Question: I am trying to create a line of best fit for a small scatter plot. Right now I am using
'''
m,b = np.polyfit(xArray, yArray, 1)
xValues = np.linspace(-8,2,50)
plt.scatter(xList, yList)
plt.plot(xValues, m*xValues+b)
'''
This keeps giving me a reasonable line of best fit, but what I am looking for is a more vertical line. What could I use as a substitue to polyfit when the data has a much higher down trend like this one?
Calculated best fit line:

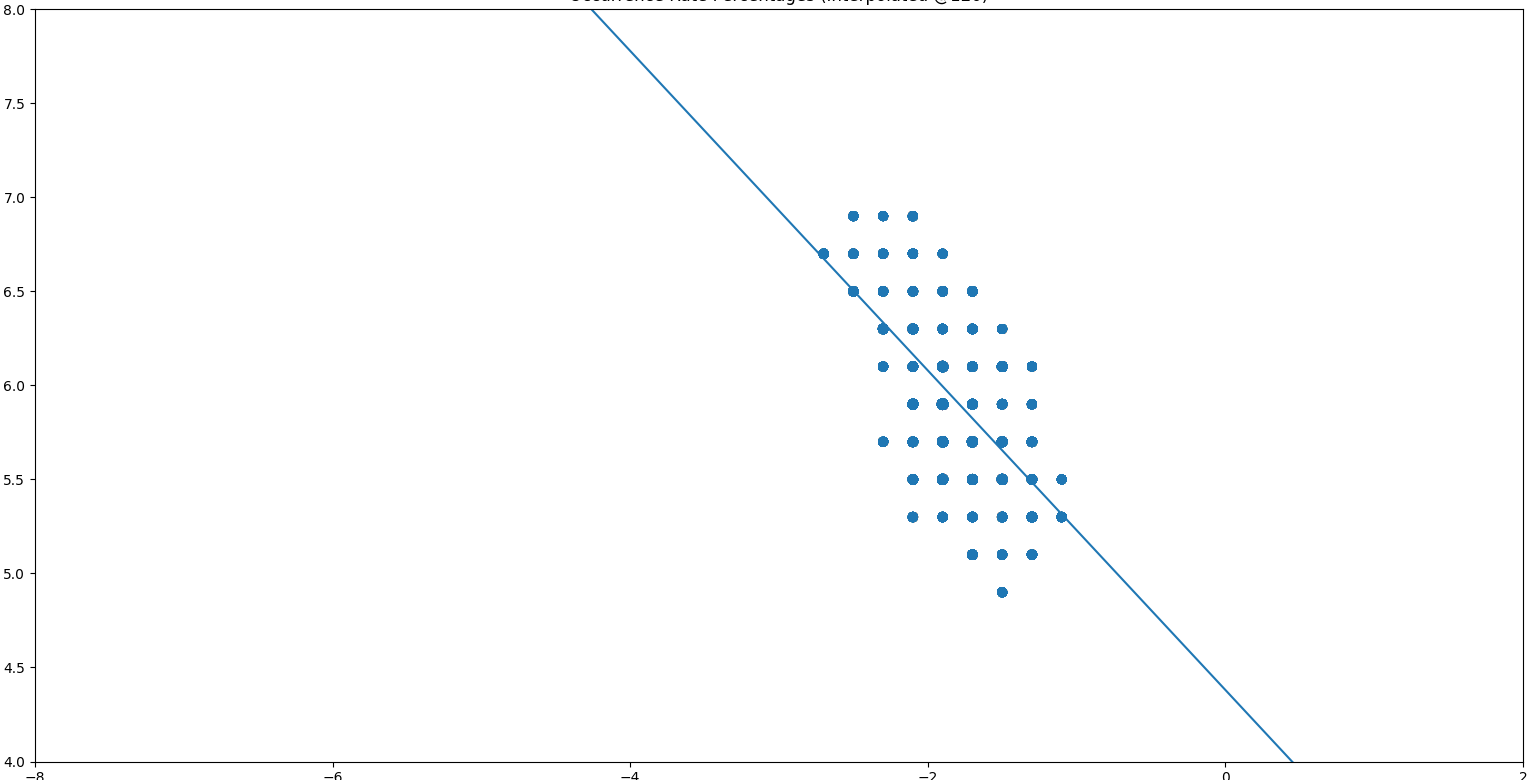
Answer: Using orthogonal least squares instead of polyfit gives the desired answer. There is a built in package for this within scipy.
'''
from scipy import odr
def linear_func(p, x):
m, c = p
return m*x + c
#Create a Model.:
linear = odr.Model(linear_func)
#Create a Data or RealData instance.:
mydata = odr.Data(xArray, yArray)
#or, when the actual covariances are known:
mydata = odr.RealData(x, y, sx=sx, sy=sy)
#Instantiate ODR with your data, model and initial parameter estimate.:
myodr = odr.ODR(mydata, linear, beta0=[1., 2.])
#Run the fit.:
myoutput = myodr.run()
#Examine output.:
myoutput.pprint()
'''
<URL>
Instead of vertical distance to each point, this method uses perpendicular distance as shown above. This gives better fits for when your data has a strong down or up trend.
There are more detailed explanations on how to use this method here.
referece: <URL>